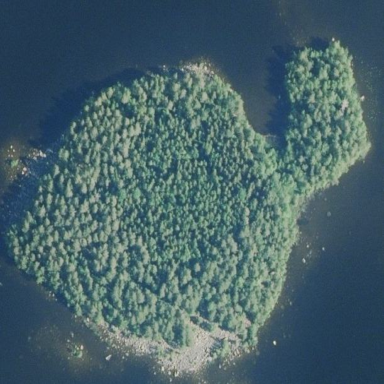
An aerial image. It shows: Island covered with woodland.